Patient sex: F
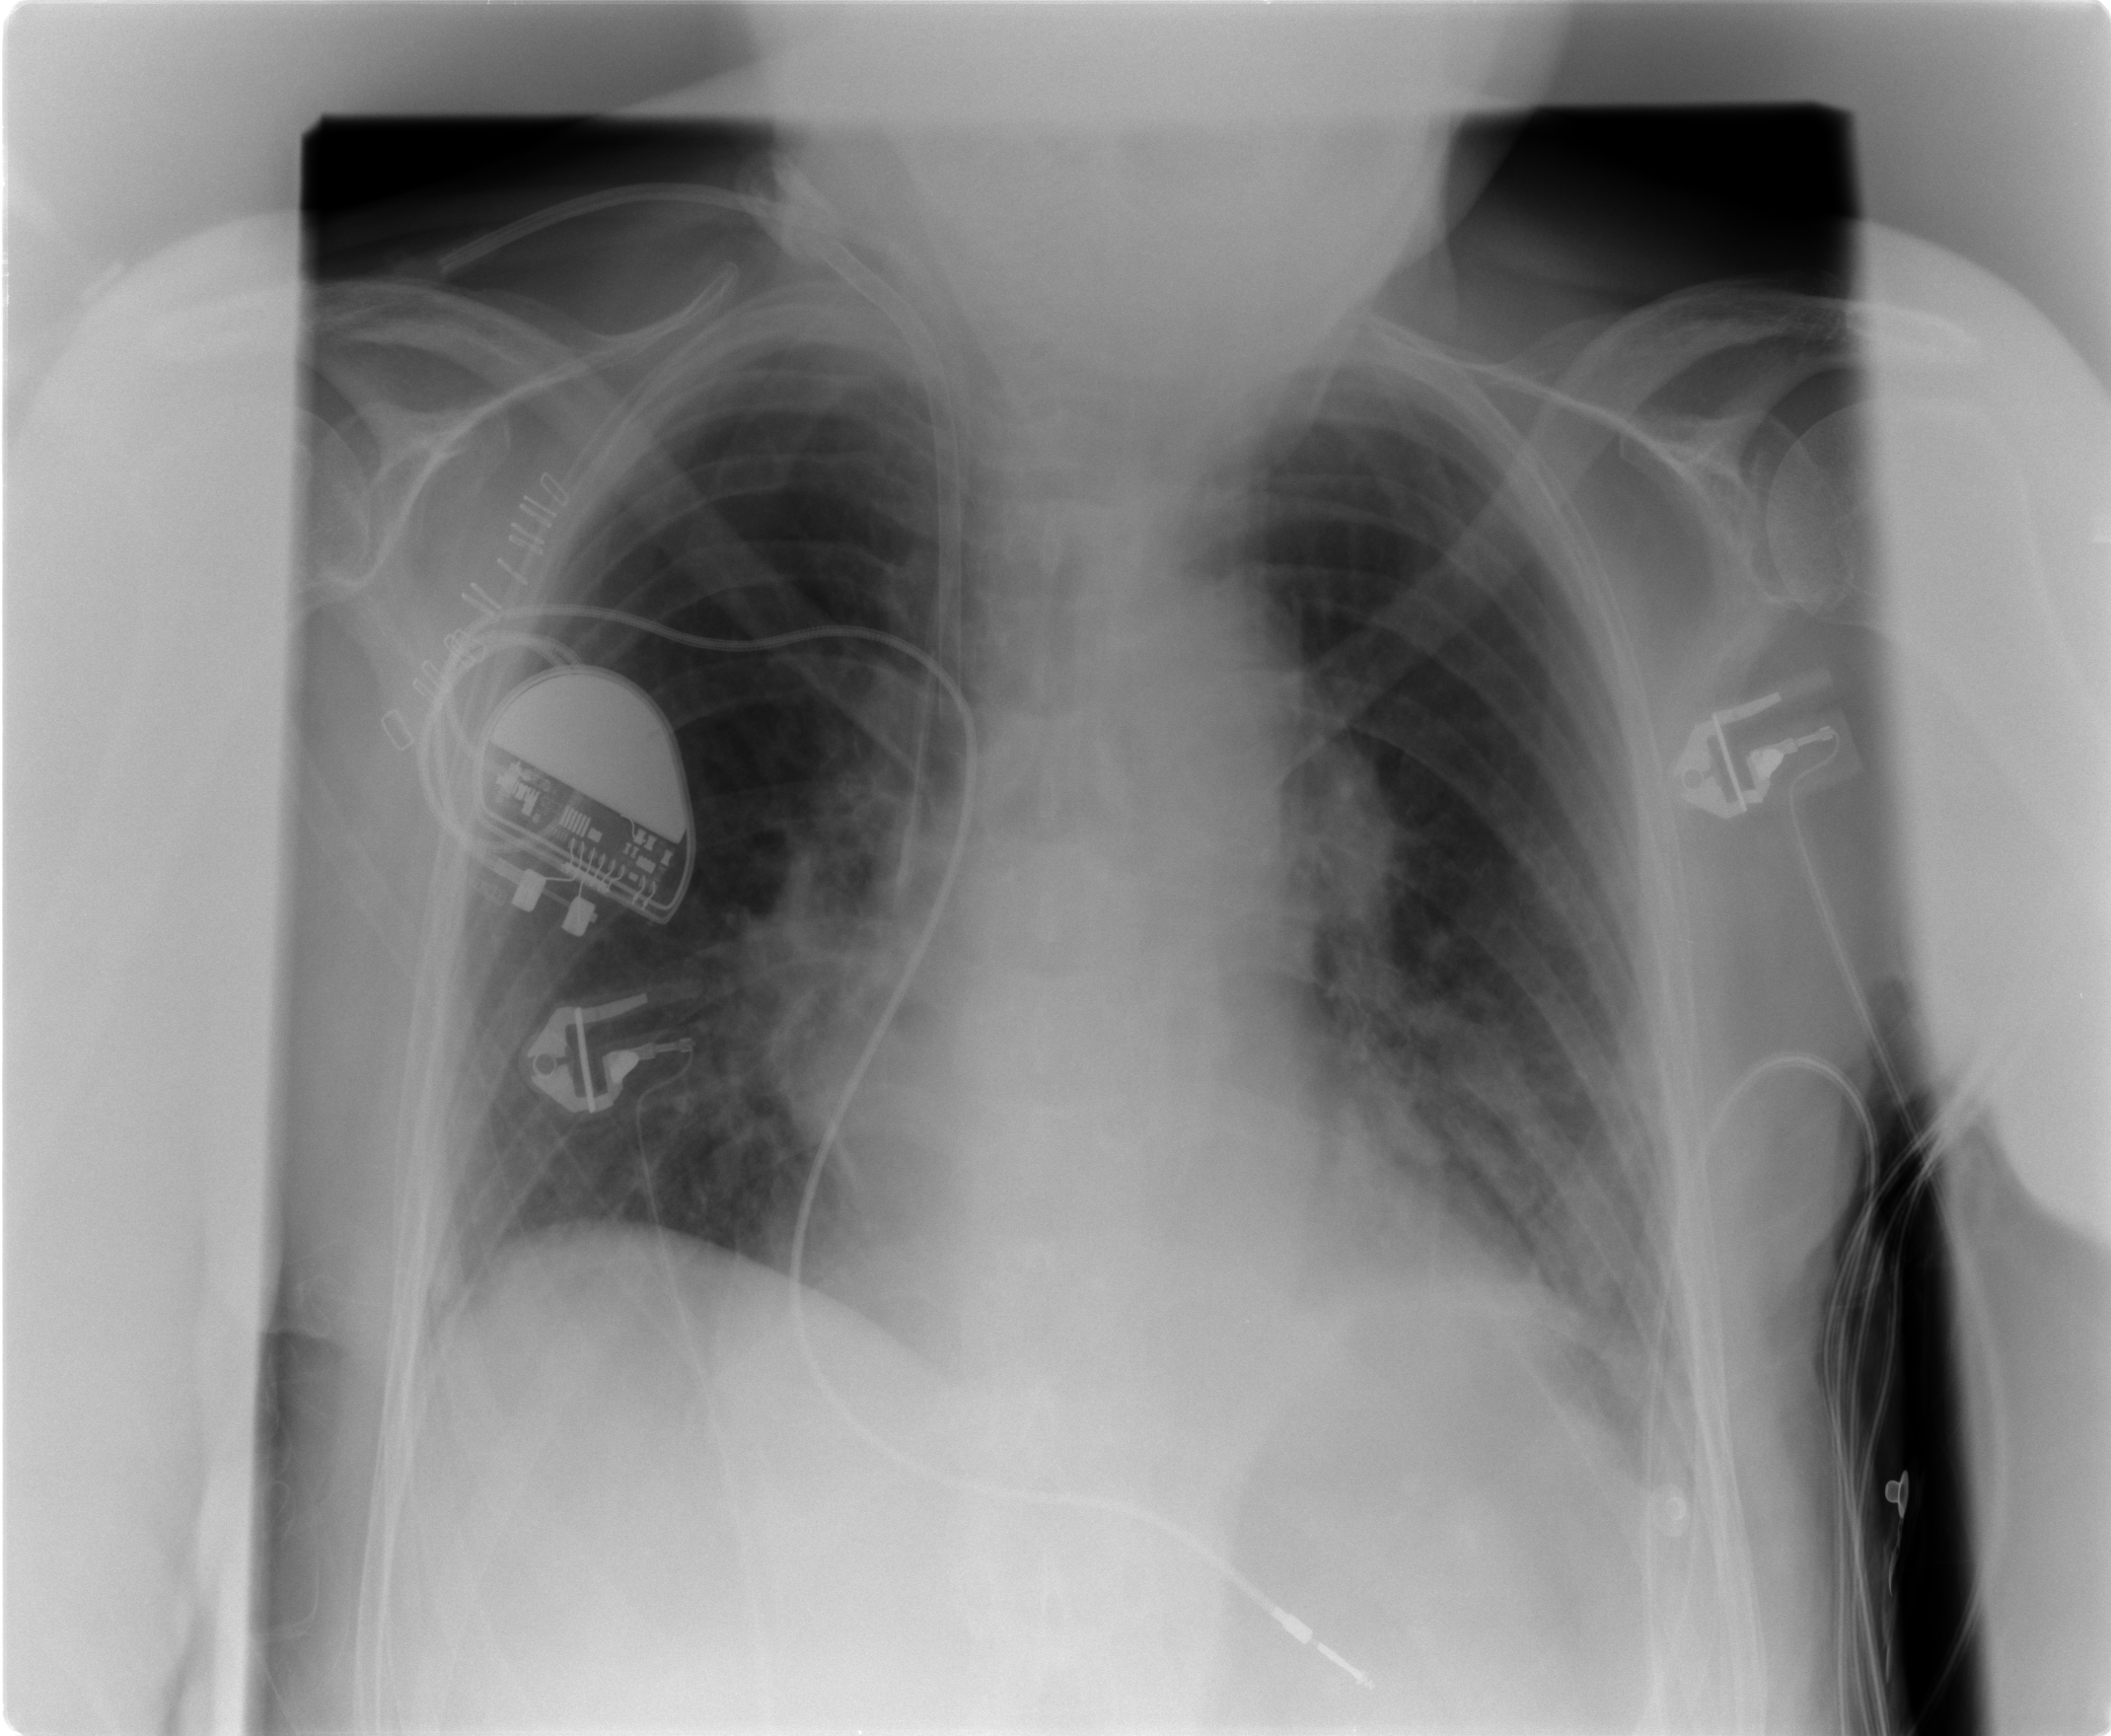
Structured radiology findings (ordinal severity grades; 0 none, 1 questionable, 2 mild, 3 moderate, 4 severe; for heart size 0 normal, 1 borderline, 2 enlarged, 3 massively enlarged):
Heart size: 2
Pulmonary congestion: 0
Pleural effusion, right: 0
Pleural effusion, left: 0
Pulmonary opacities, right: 0
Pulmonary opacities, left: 0
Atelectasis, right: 0
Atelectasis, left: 2